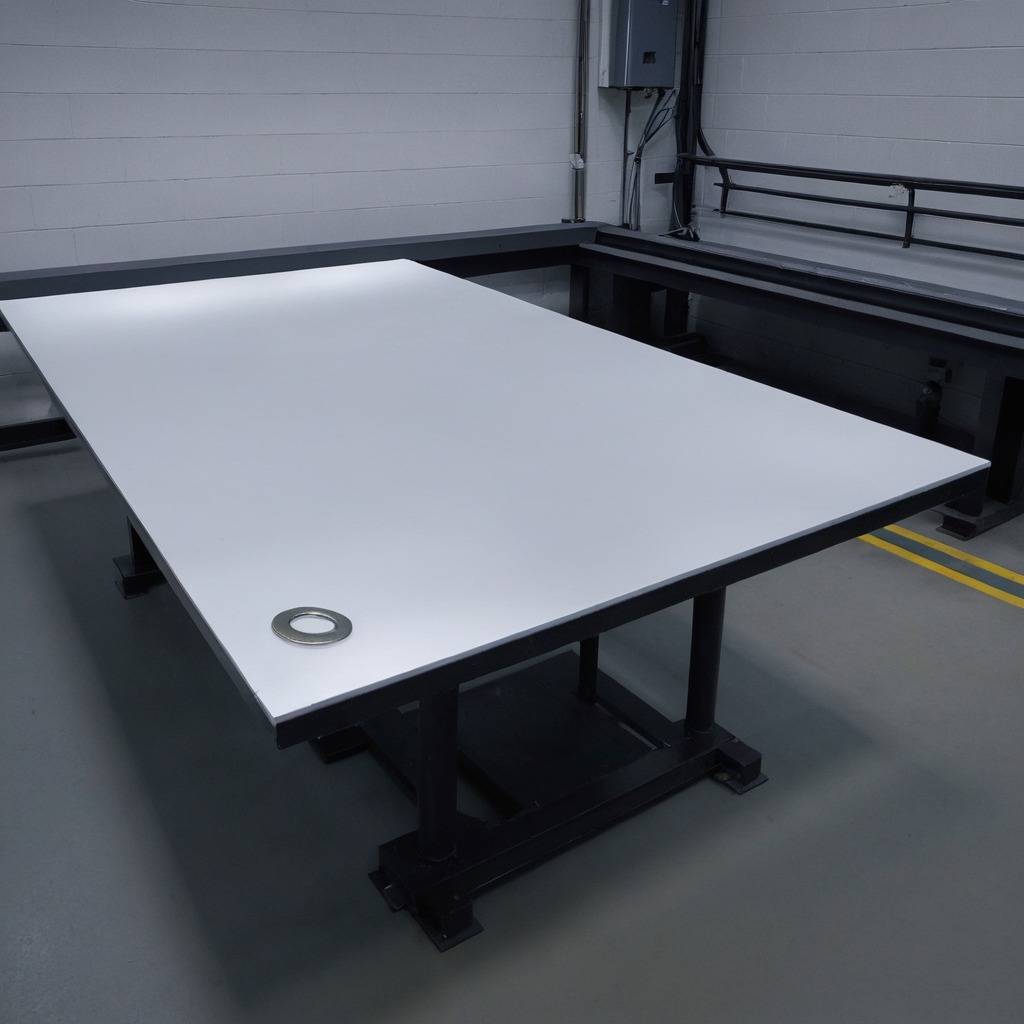
A flat metal washer lies on the tabletop.